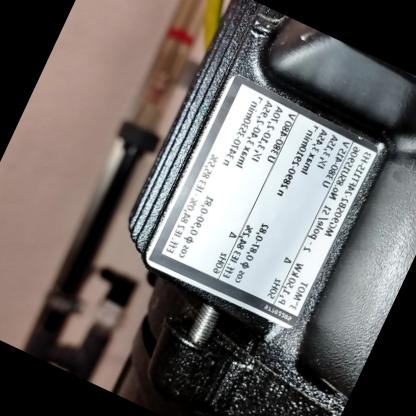
Klasa: tabliczka-znamionowa